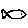
Label: fish